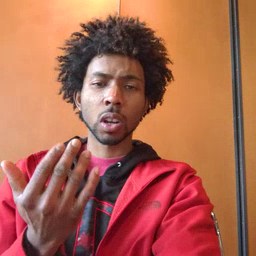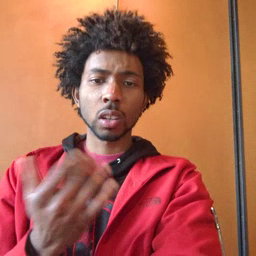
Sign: wait